Field crop: maize
Growth stage: 2
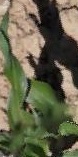
Species: maize